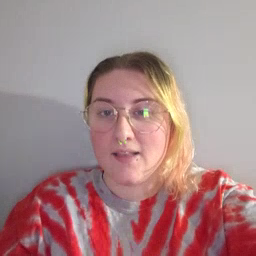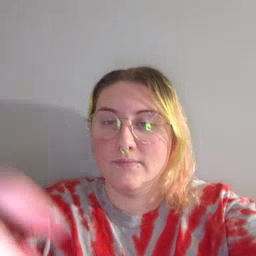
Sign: mad